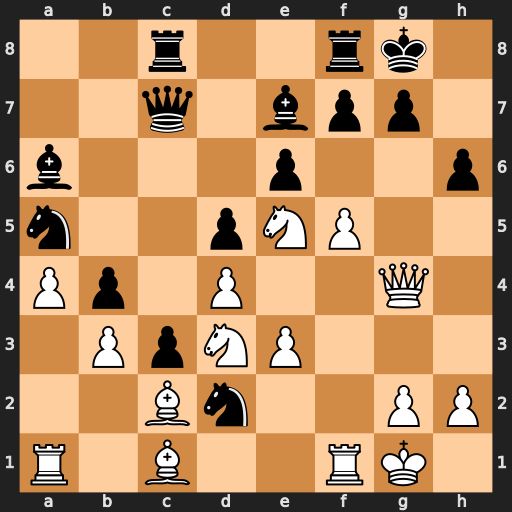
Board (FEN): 2r2rk1/2q1bpp1/b3p2p/n2pNP2/Pp1P2Q1/1PpNP3/2Bn2PP/R1B2RK1
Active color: w
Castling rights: -
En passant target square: -
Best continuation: f6 Bxf6 Rxf6 Bxd3 Bxd3